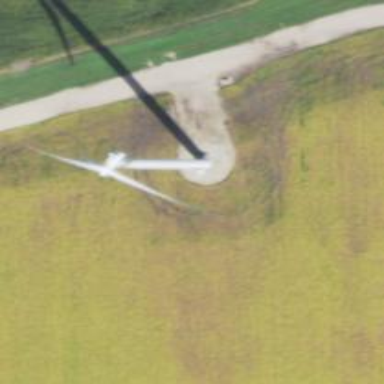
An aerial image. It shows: Wind generator powered by horizontal axis wind turbine.